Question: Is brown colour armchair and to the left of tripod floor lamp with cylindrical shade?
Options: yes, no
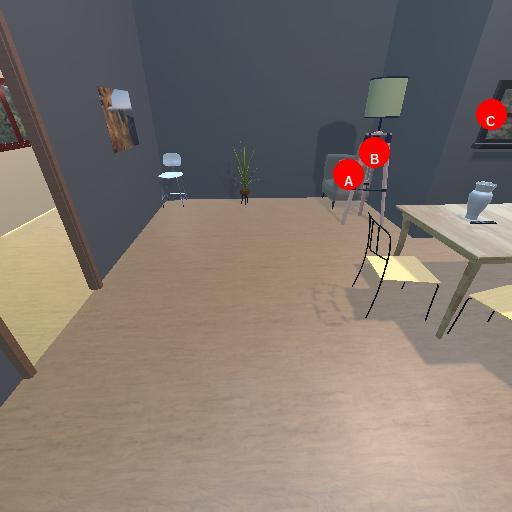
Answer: yes